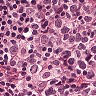
Metastatic tissue present: no